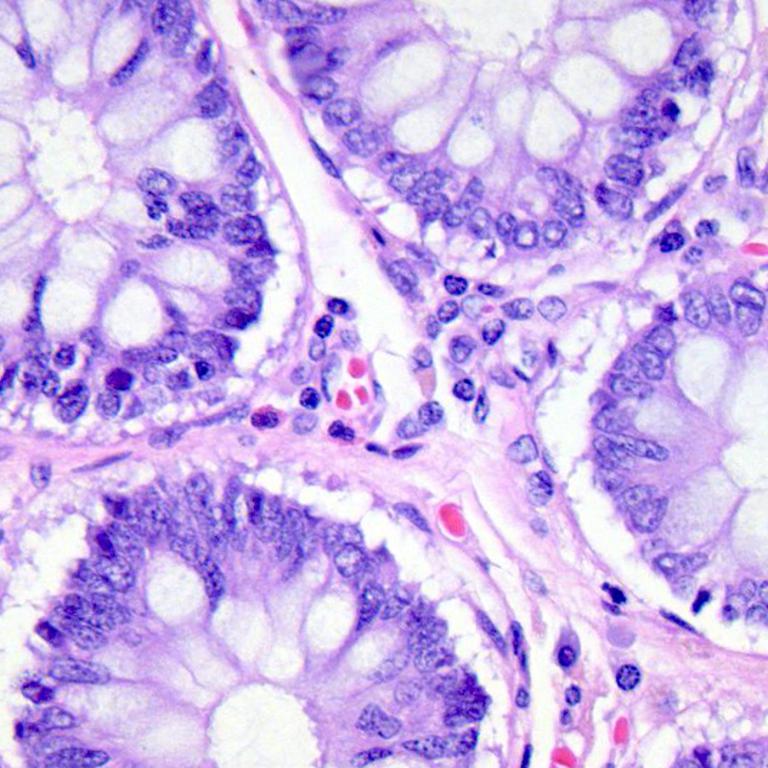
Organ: colon
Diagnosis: benign